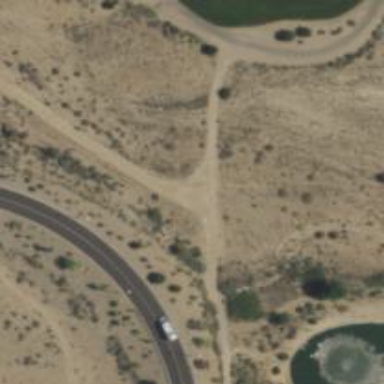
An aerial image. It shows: Footway that also serves as golf cart path.